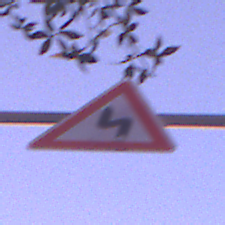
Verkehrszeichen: DoppelkurveZunaechstLinks
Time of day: Dawn
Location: Outdoor (Nature)
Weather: PartlyCloudy
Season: NotSpecified
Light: Natural